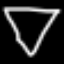
Label: diamond